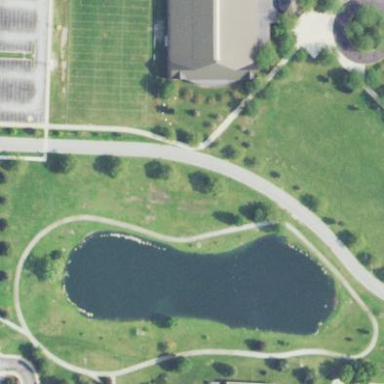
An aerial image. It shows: Golf path.